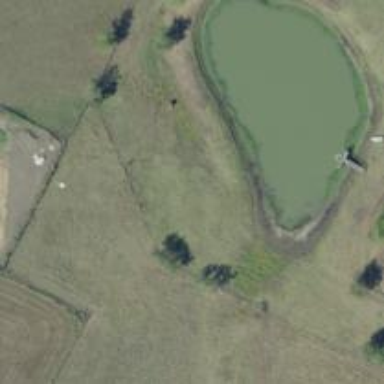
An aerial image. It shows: Peaceful pond surrounded by nature.